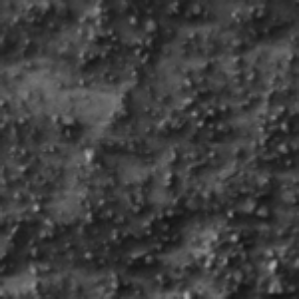
Label: frost